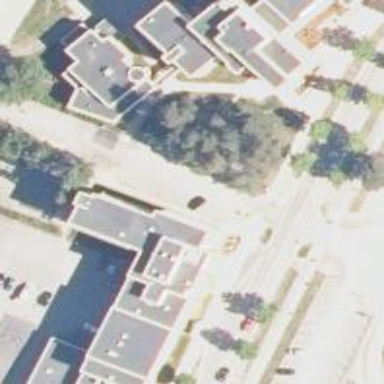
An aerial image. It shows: Government office.